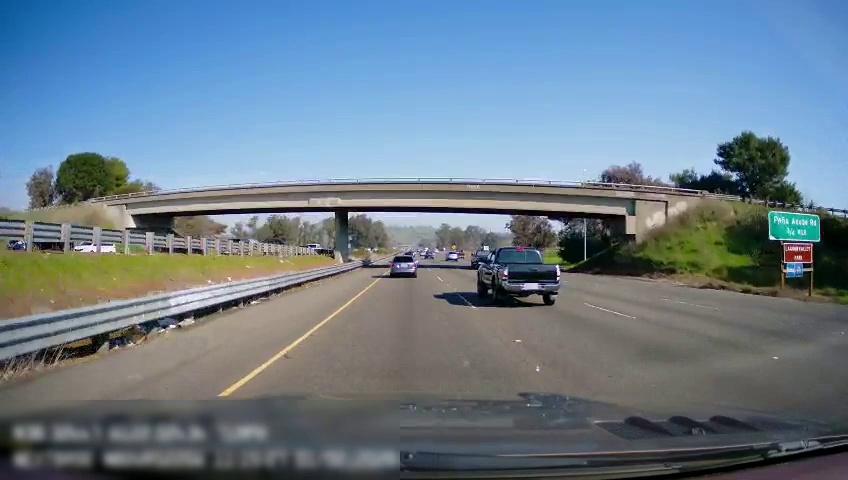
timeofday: Day
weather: Sunny
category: Drivable Space
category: Vehicles | Van
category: Vehicles | Car
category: Vehicles | SUV
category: Vehicles | Truck
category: Vehicles | Car
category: Vehicles | Truck
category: Vehicles | SUV
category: Vehicles | Truck
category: Vehicles | SUV
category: Lanes | Current Lane
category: Lanes | Current Lane
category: Lanes | Alternate Lane
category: Lanes | Alternate Lane
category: Traffic | Signs
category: Traffic | Signs
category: Traffic | Signs